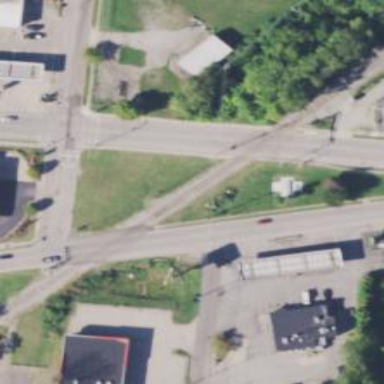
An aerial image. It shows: Railway crossing.